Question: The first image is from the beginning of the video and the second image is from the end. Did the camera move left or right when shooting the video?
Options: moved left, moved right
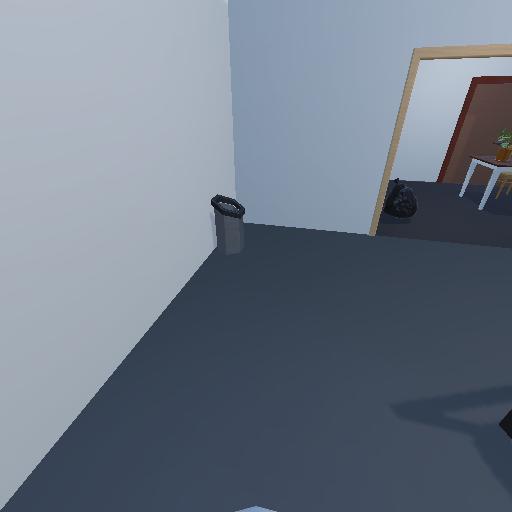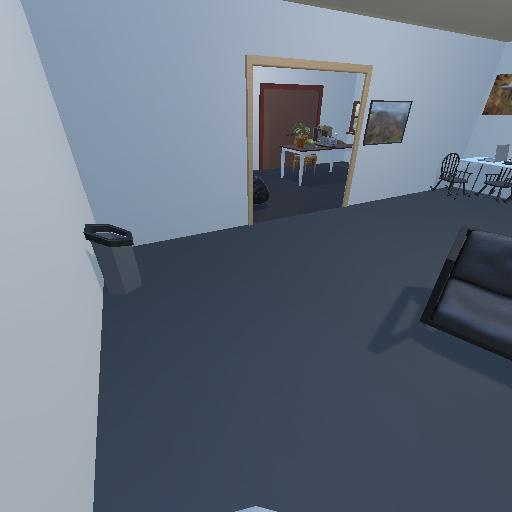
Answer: moved left